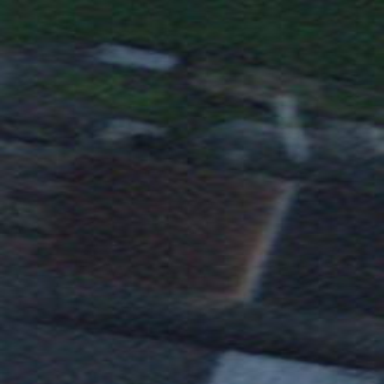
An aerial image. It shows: Barn.